Question: I'm not sure if this question is not directly related to Android Programming, but I'm sure you'll be able to help me.
I've the following tool:

What it does, is from a provided image, creates output for diferent densities. However, you've to set how "big" the original image is.
My original image is .
So, how can I know which density this image is?
I thought DPI was directly related to the screen, not something "global" like this tool is asking.
Any tips are highly appreciated.
Thanks.
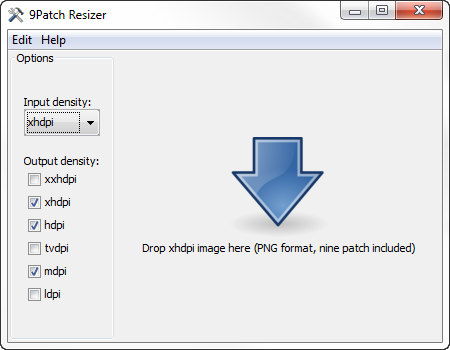
Answer: That's actually quite simple, but easy to get lost.
This tool is a bit flaw. If it was more user friendly, it would ask which size (in DP) do you want your image to be, and that's all.
But what it is actually asking you, is that the image you provide to it, already be in the correct size for one screen density, so all it does is apply the same scaling factor to any image:
'''
LDPI - MDPI - HDPI - XHDPI - XXHDPI
0.75 1 1.5 2 3
'''
So let's say you're putting an image that is to be 200dp wide. To achieve best results, what you want to do is to put the image in this tool already with 600px wide and select it as be an XXHDPI, and the tool will scale it down.
ps.: that tool apparently is for 9-patch only, so be aware.